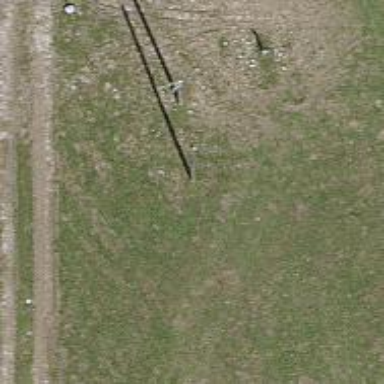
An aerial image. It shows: Power pole.